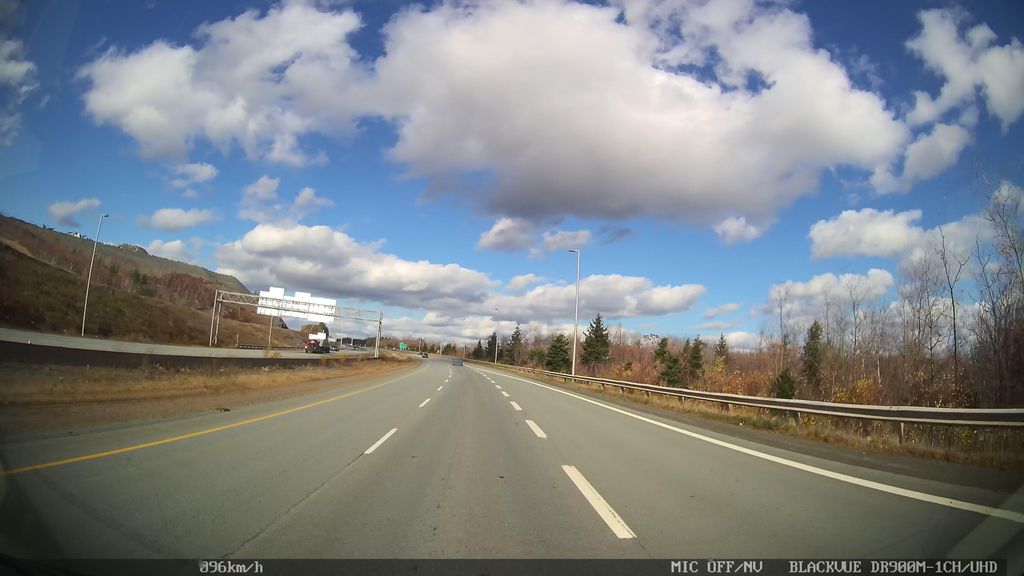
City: halifax